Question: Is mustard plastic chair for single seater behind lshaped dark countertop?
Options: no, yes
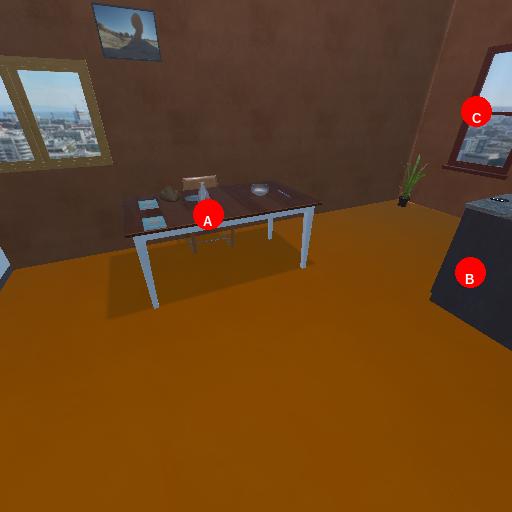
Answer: no